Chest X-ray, AP view. Patient: 35 years old, sex M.
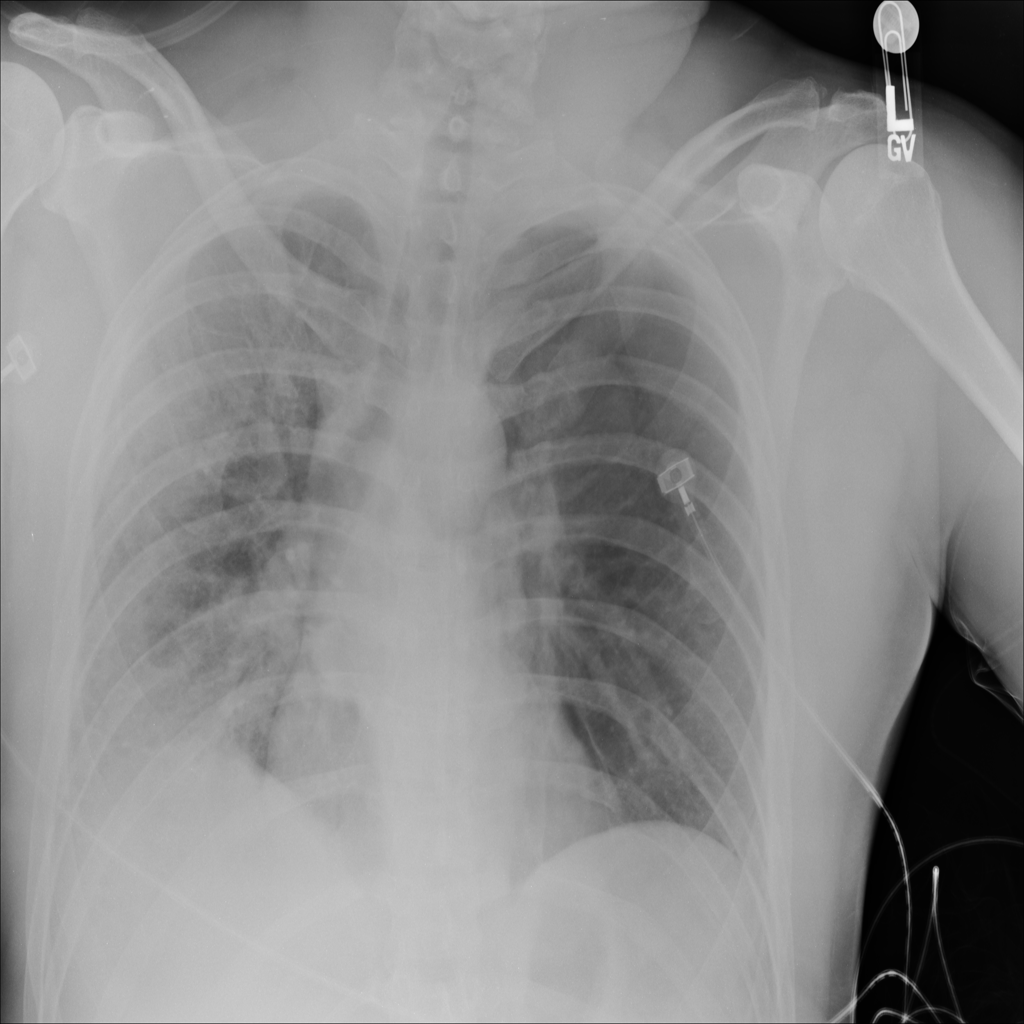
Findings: Infiltration